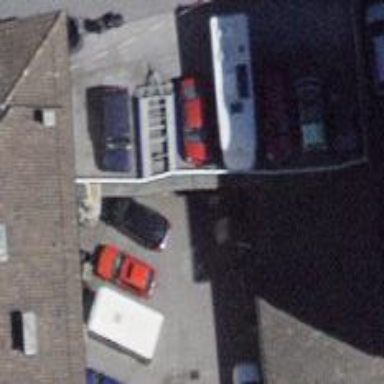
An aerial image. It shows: Car repair shop.